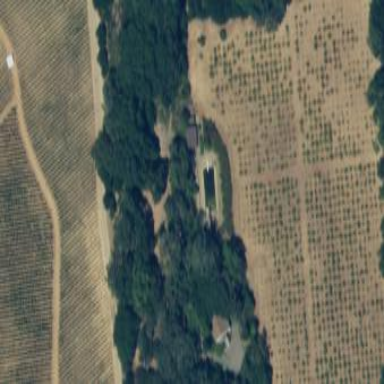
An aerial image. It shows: Vineyard with wine grapes as the crop.